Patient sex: F
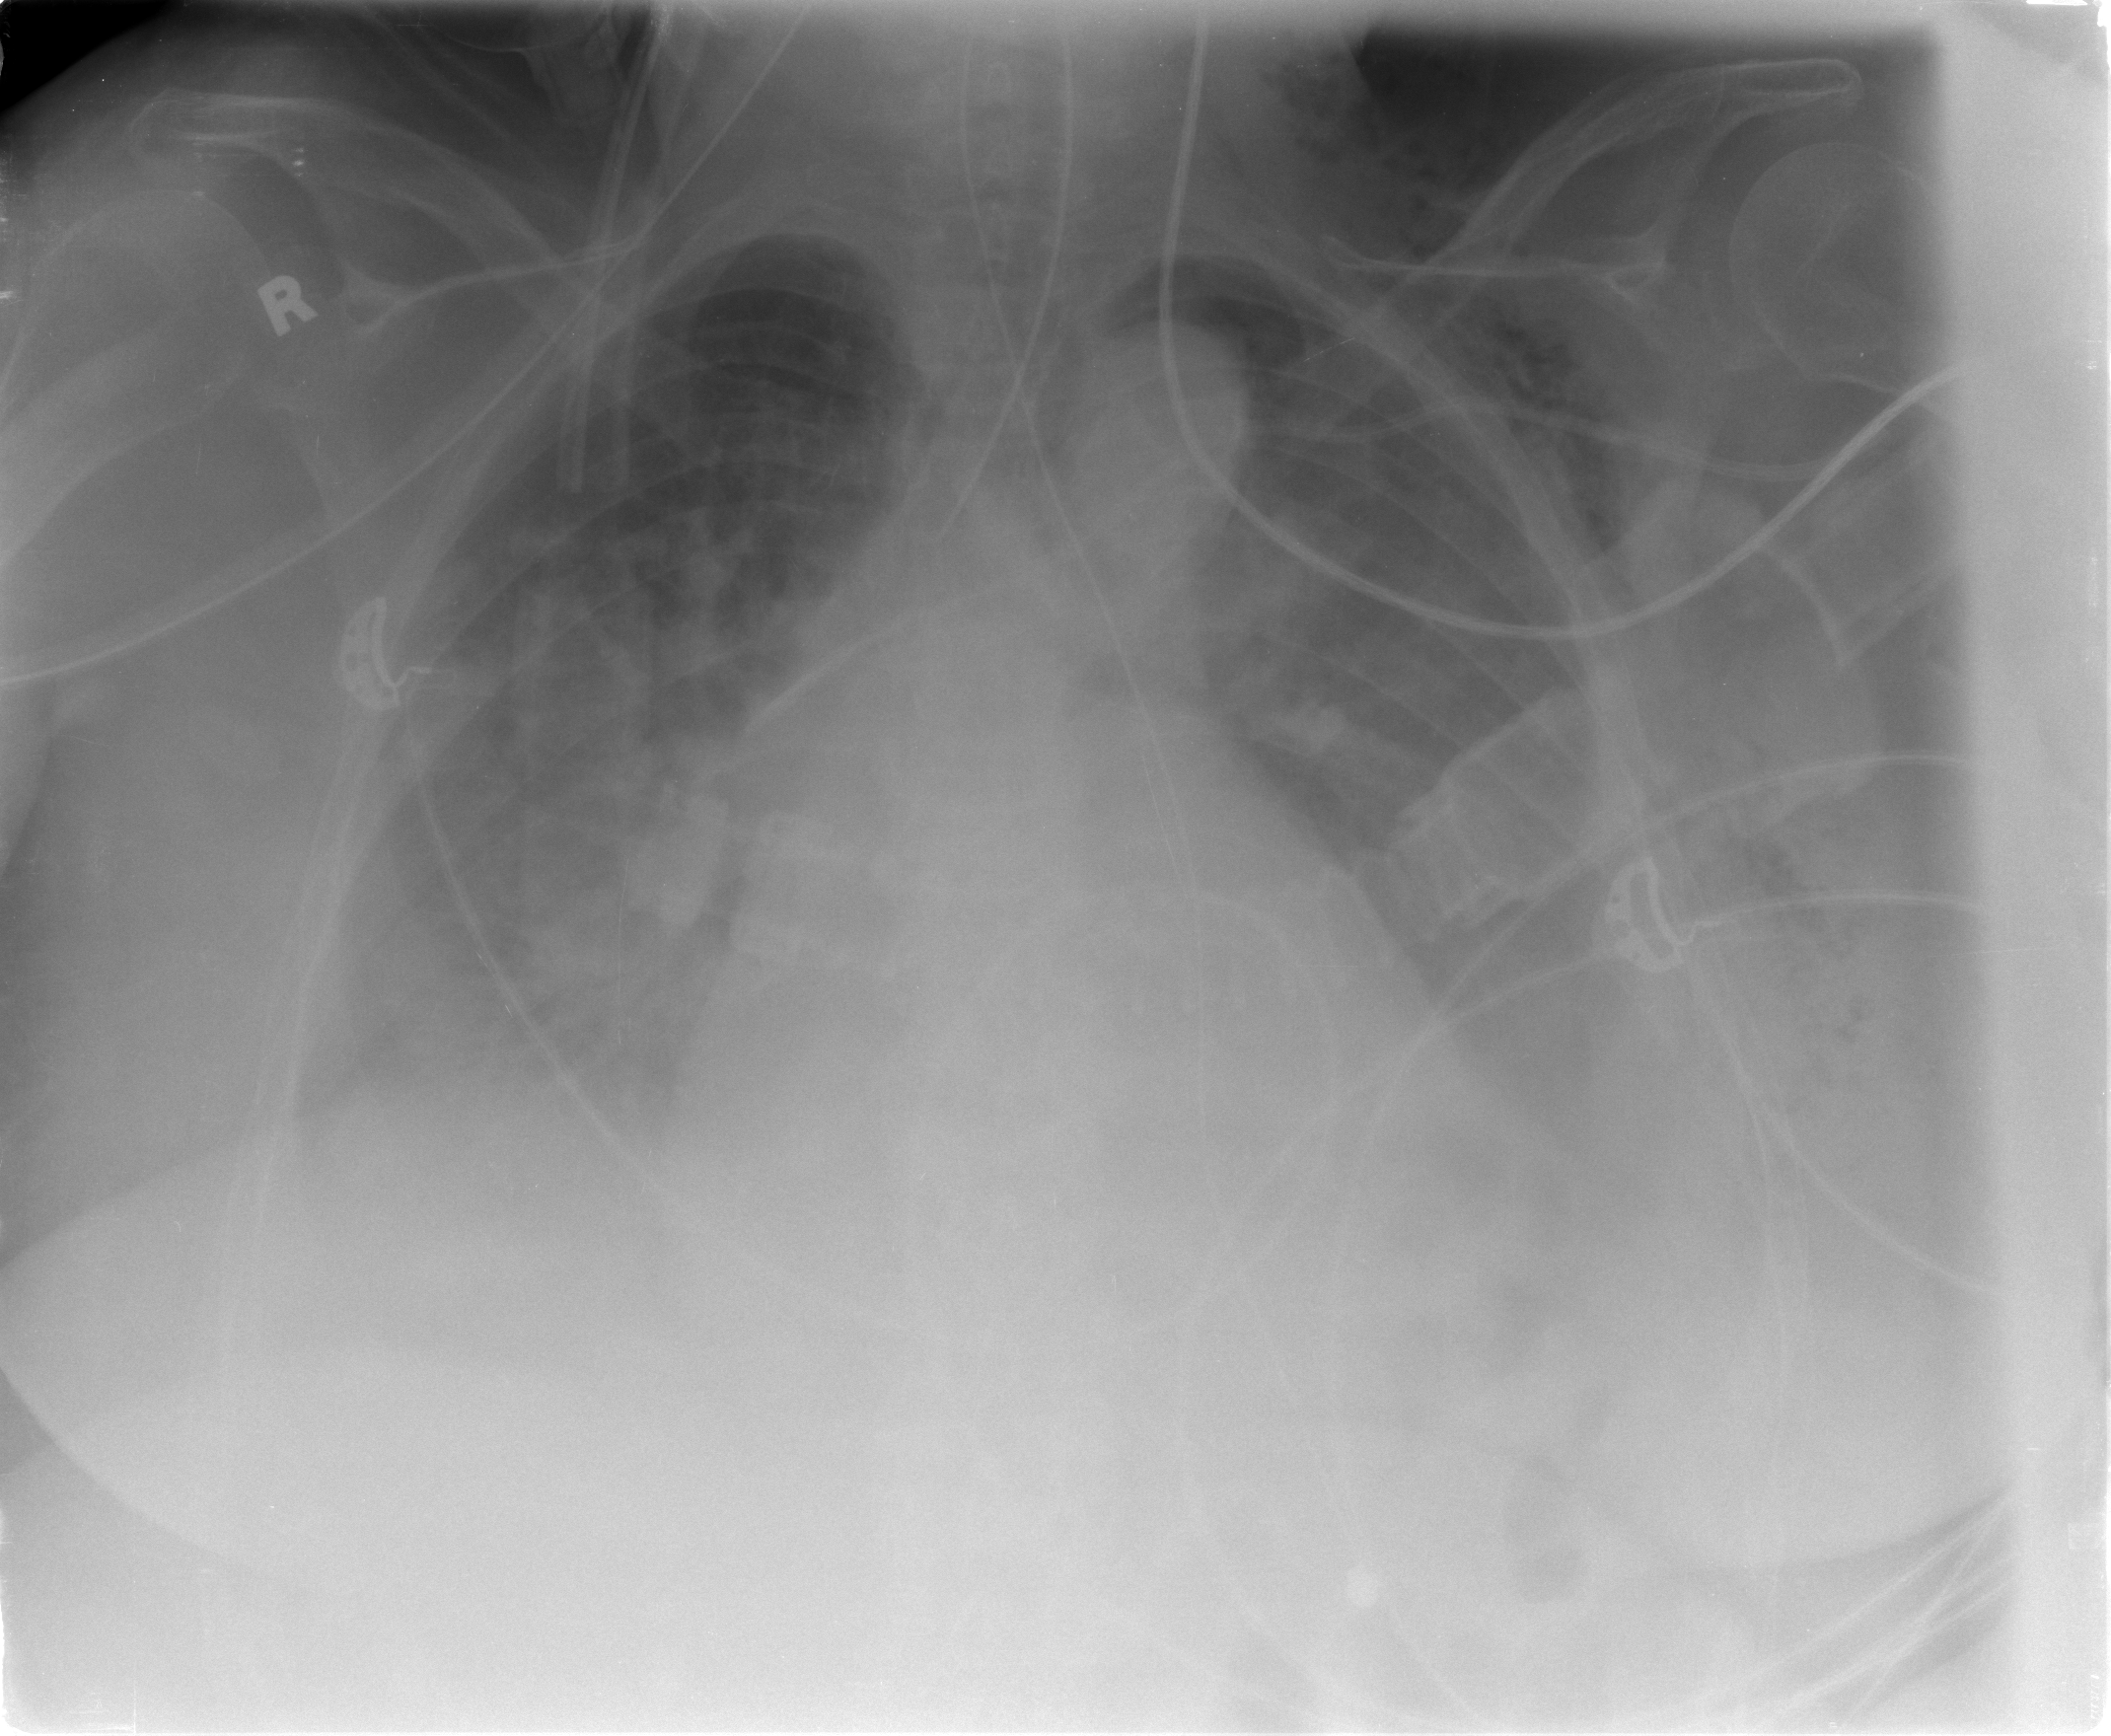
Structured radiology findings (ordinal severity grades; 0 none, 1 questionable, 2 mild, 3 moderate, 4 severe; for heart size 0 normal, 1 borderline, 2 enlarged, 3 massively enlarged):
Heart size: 2
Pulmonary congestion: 2
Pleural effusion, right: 3
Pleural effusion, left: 3
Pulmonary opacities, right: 0
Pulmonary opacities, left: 2
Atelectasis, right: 2
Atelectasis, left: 2